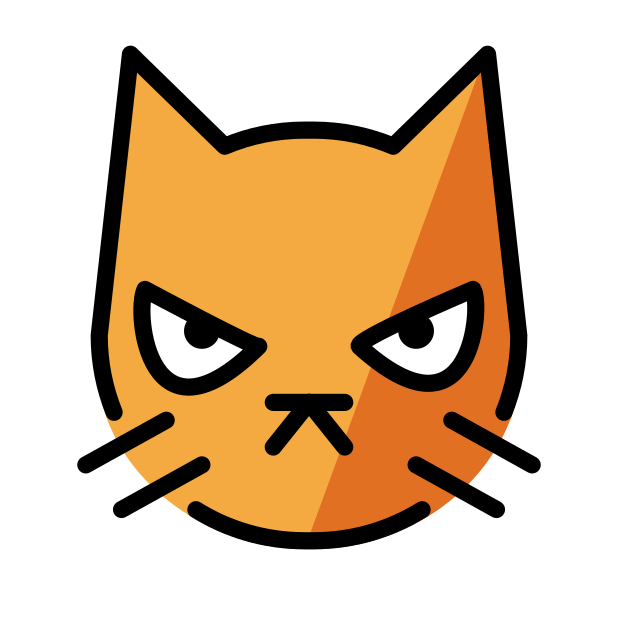
pouting cat